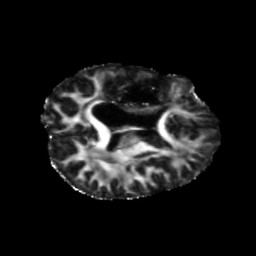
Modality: FA
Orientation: axial
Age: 44
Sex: female
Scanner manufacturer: siemens
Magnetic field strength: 3 T
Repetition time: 5.47 s
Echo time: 0.0854 s